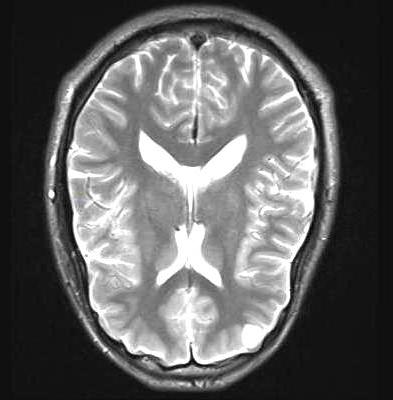
Label: notumor